Question: can anyone help me how to turn on and off using a button.

current code:
'''
<form>
<input type="button" value="one" disabled />
<input type="button" value="two" />
</form>
'''
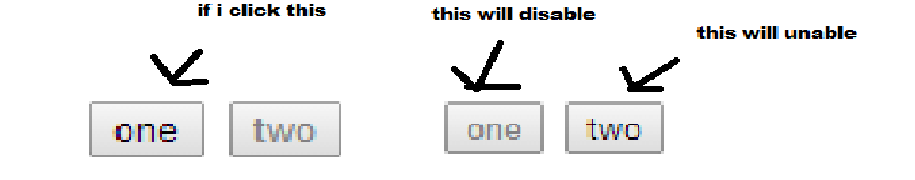
Answer: You will need to use JavaScript. My example uses jQuery.
The other examples cited are a little more complicated, so I made this for you.
'''
// find the elements
var $form = $('form');
var $buttons = $form.find('input[type=button]');
// event logic
$buttons.click(function(e) {
$buttons.attr('disabled', false);
$(this).attr('disabled', true);
});
'''
Put this in the onload or DomReady handler on your page. Check out the fiddle if you want:
<URL>